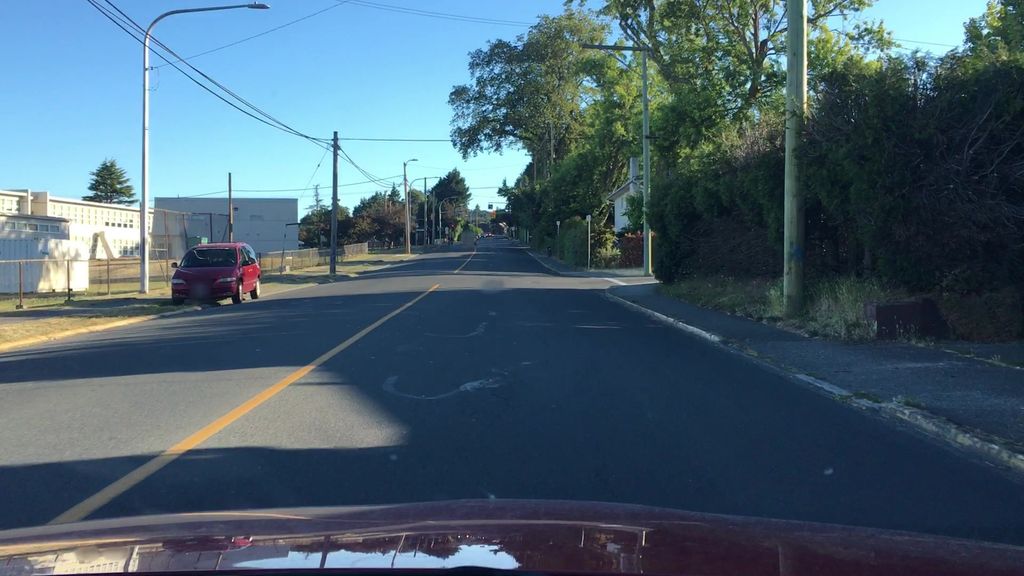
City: victoria